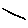
Label: line